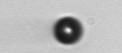
Label: bead